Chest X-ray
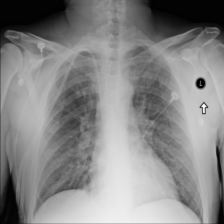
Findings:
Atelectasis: negative
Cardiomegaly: negative
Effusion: negative
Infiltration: negative
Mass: negative
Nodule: negative
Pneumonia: negative
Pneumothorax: negative
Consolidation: negative
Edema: negative
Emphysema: negative
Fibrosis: negative
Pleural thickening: negative
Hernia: negative